Question: I need help how do I get upper case between two stars like this.
INPUT: '"S*t*a*r*s are every*where*"'
OUTPUT: '"STaRs are everyWHERE"'
My code is here:
'''
def trans(s):
x = ""
a = False
for j in range(len(s)):
if s[j] == "*" or a:
a = True
if a:
x += s[j].upper()
else:
x += s[j]
return "".join(x.replace("*",""))
'''
The problem is I don't know where in loop set back to 'False'. Now it just sees '*' and makes everything uppercase.

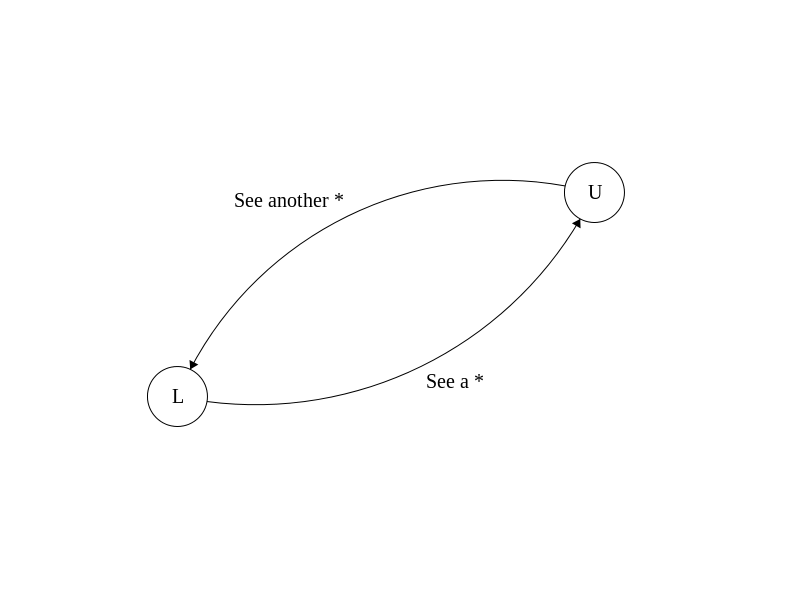
Answer: You need to your state; each time you find a '*' you the state of your function so that you can switch between uppercasing and lowercasing as you traverse the text.
You can most easily do this with 'not'; 'not a' would return 'True' if it was 'False' and vice-versa:
'''
def trans(s):
x = ""
a = False
for j in range(len(s)):
if s[j] == "*":
a = not a # change state; false to true and true to false
continue # no need to add the star to the output
if a:
x += s[j].upper()
else:
x += s[j]
return x
'''
Each time you find a '*' character, 'a' is toggled; by using 'continue' at that time you also prevent the '*' character being added to the output, so the 'replace()' can be avoided altogether. The '''.join()' call on a string produces just the same string again, it is not needed in this case.
You don't need a 'range()' here, you could just loop over 's' directly. You could use better names too:
'''
def trans(string):
result = ""
do_upper = False
for character in string:
if character == "*":
do_upper = not do_upper # change state; false to true and true to false
continue # no need to add the star to the output
result += character.upper() if do_upper else character
return result
'''
Demo:
'''
>>> def trans(string):
... result = ""
... do_upper = False
... for character in string:
... if character == "*":
... do_upper = not do_upper # change state; false to true and true to false
... continue # no need to add the star to the output
... result += character.upper() if do_upper else character
... return result
...
>>> trans('S*t*a*r*s are every*where*')
'STaRs are everyWHERE'
'''